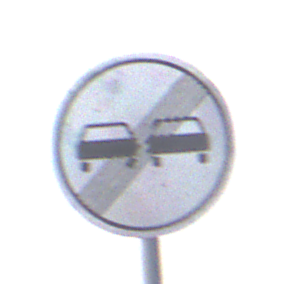
Verkehrszeichen: EndeUeberholverbot
Umgebung: Outdoor, Nature
Tageszeit: Midday
Wetter: PartlyCloudy
Licht: Natural
Jahreszeit: NotSpecified
Kontrast: MediumContrast